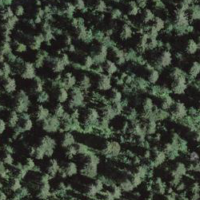
EUNIS habitat code: 43
Species observed at this site:
Clinopodium vulgare